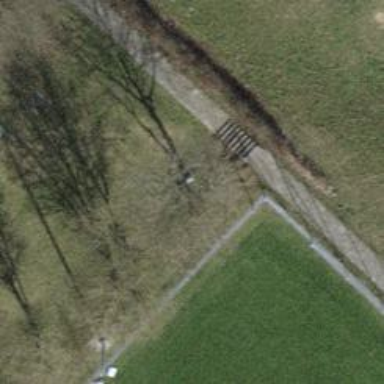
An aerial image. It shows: Footway made of paving stones with grade 2 track type.